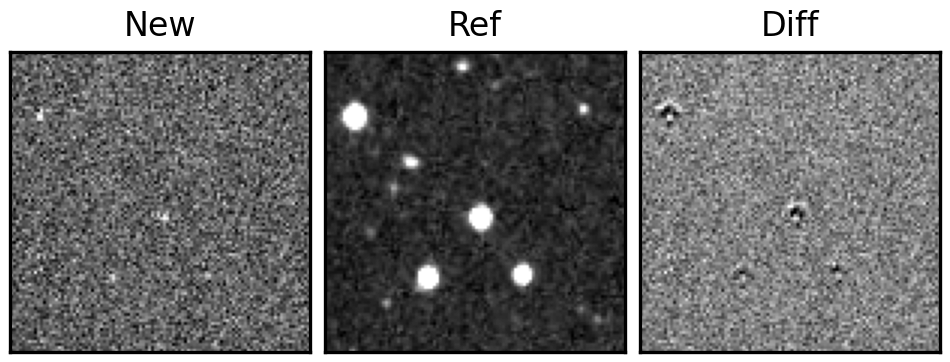
Label: bogus